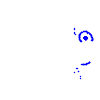
Particle: pion